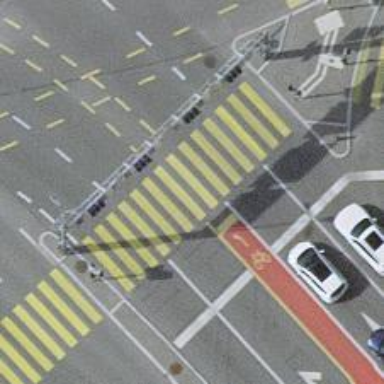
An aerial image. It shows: Asphalt primary highway with separate cycle lane. The cycle lane is exclusive and there is sidewalk.